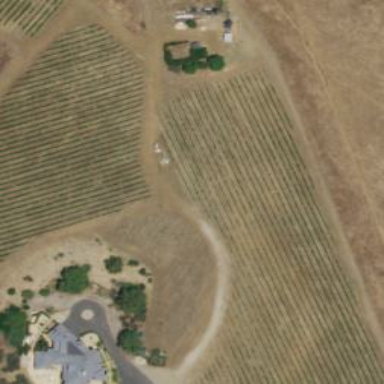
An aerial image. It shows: Vineyard with grape crops.